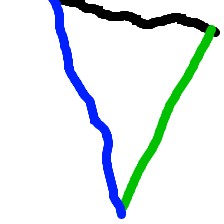
Shape: triangle